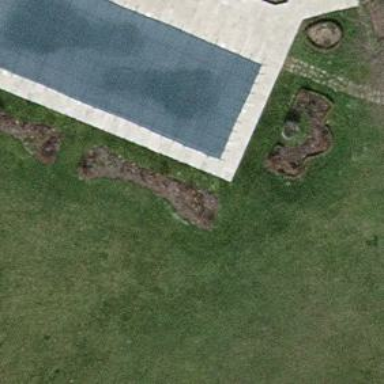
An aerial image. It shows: Swimming pool located in leisure land.